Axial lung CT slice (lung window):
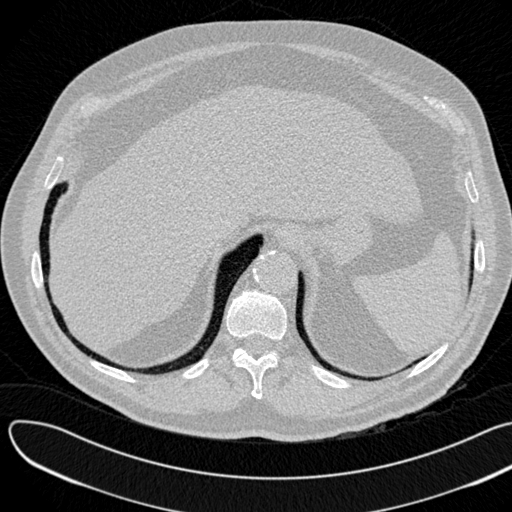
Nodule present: no